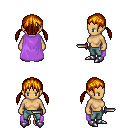
a pixel art fantasy rpg character, female body template, human, tanned skin, lavender cape, teal pants, dark blonde twin-tailed hairstyle, metal boots, dagger, four views (front, back, left, right), 2x2 character sprite sheet, small pixel art, hard edges, no anti-aliasing